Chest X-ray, PA view. Patient: 41 years old, sex F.
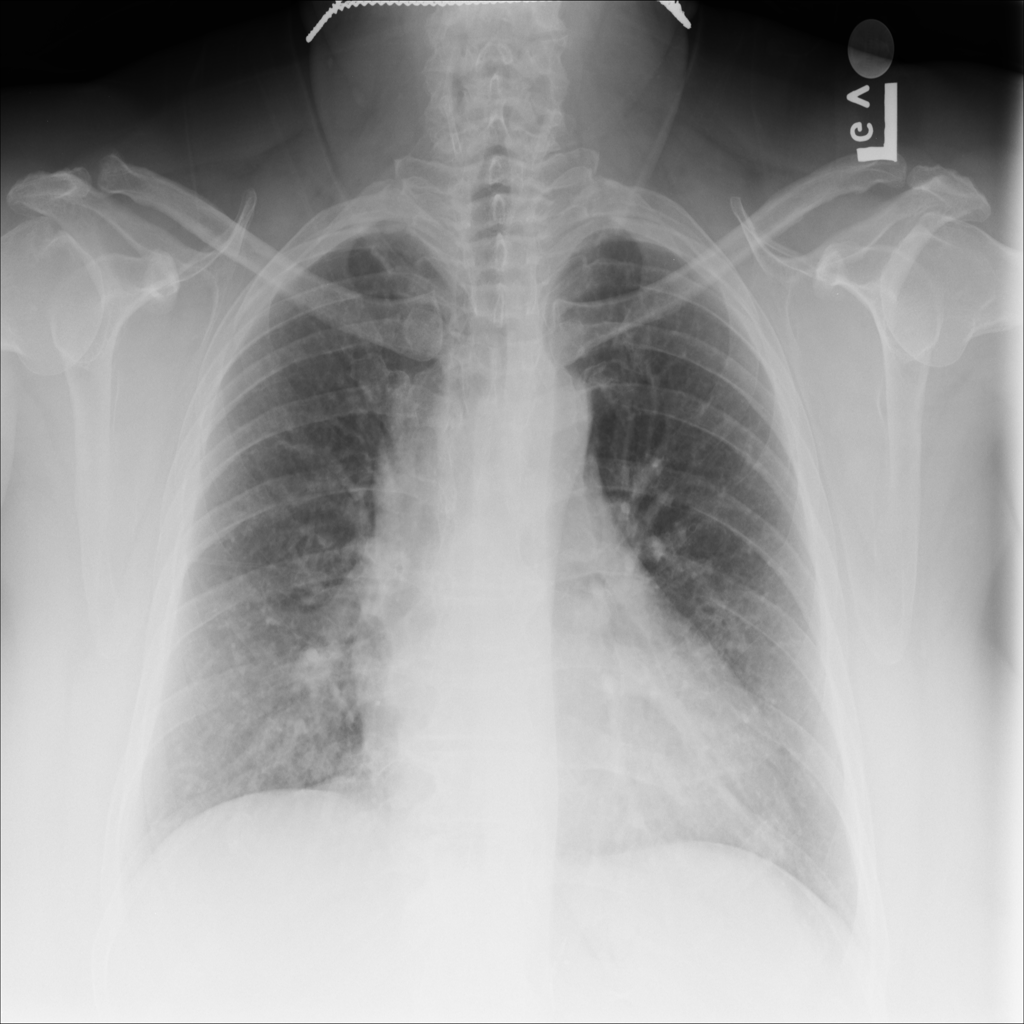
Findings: Cardiomegaly